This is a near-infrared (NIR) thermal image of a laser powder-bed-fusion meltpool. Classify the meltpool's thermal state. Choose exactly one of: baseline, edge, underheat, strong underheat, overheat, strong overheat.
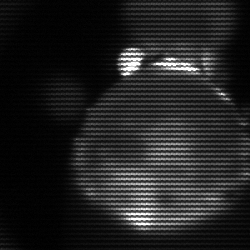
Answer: edge